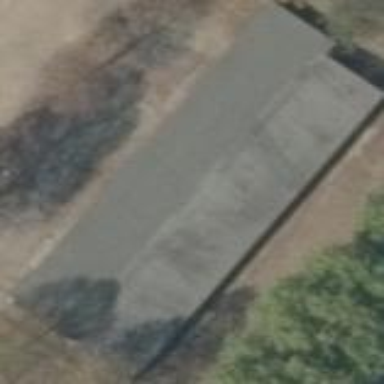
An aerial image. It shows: Group of garages.